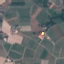
Land use / land cover class: PermanentCrop